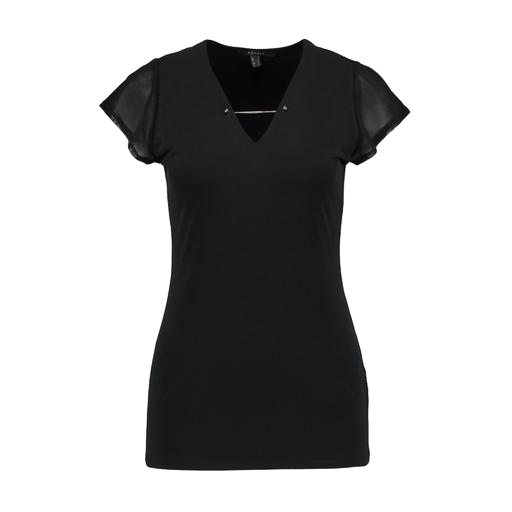
black v-neck top only macy, black v-neck t-shirt only macy, short-sleeve top only macy, white background